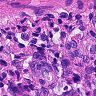
Metastatic tissue present: no